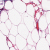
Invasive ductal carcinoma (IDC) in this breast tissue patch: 0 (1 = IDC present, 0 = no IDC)